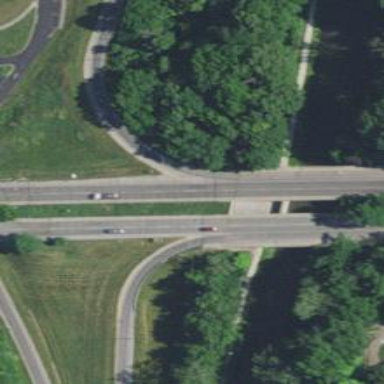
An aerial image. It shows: Primary link highway crossing bridge.